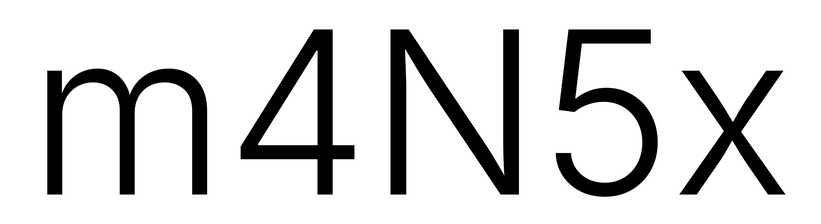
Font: Inter_Light